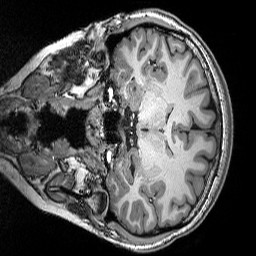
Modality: T1w
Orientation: coronal
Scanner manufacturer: siemens
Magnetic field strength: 3 T
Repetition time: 2.5 s
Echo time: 0.00343 s